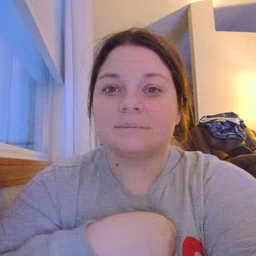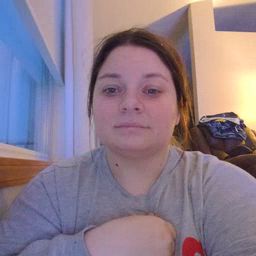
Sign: napkin